Question: I'm trying to learn JQuery and I have a web page where I've created a function named '"getUserList"'.
All this does is performs an AJAX call to the server which returns a JSON string that looks like this: '{"code":"1","message":["Alan"]}'
So we have message which contains an array of one item, in this case.
The function looks like this:
'''
$.fn.getUserList = function(){
//Call the server and get the list of users currently logged in
var list;
$.ajax({
type: "GET",
url: "/ChatEngine/ChatServlet/users/list?roomId=" + roomID,
contentType: "application/json; charset=utf-8",
dataType: "json",
success: function(msg) {
if (msg.code=="1")
{
console.log(msg.message);
list = msg.message;
}
else
{
alert("Unable to obtain user list. code: " + msg.code + " message: " + msg.message);
}
},
error: function(err) {
alert('Get User List Error:' + err.responseText + ' Status: ' + err.status);
}
});
return list;
}
'''
In another function I make the call to 'getUserList()' like so:
'''
var list = $(document).getUserList();<br>
for(var i = 0; i < list.length; i++) { ... }<br>
'''
But I keep getting an error saying that list is undefined. As you can see from the function that I am returning the array and according to FireBug, the console is recording the existence of the array:

So, why is list undefined? One other question...in order to make a function call I have to keep using the syntax: '$(document).somefunctionname();' Why is it I can't just write: 'somefunctionname();' Why do I always need to prepend the call with '$(document)'? If I don't, I keep getting an error saying that the function doesn't exist, which isn't true.
Please advise.
Alan
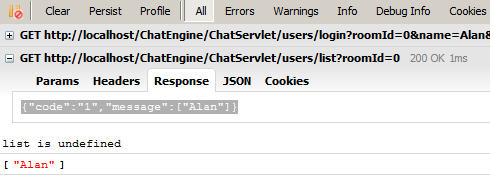
Answer: Ok, your questions:
List is undefined because as @A.Wolf and @mamdouh points out, your call is asynchronous, that means, the program doesn't wait for the AJAX call. So, if you would want your function to wait for the result, you should write 'async: false'; this way your AJAX call will be resolved before throwing the answer. Check <URL> for more info.
About the second question, you could just write:
'''
<script>
function hello() {
console.log('Hello');
}
hello();
</script>
'''
And go. The problem is that when working with jQuery you're not extending the jQuery core if you don't use $.fn.nameFunction().
Also, check this SO question for extended info, not asked for you but related: <URL>